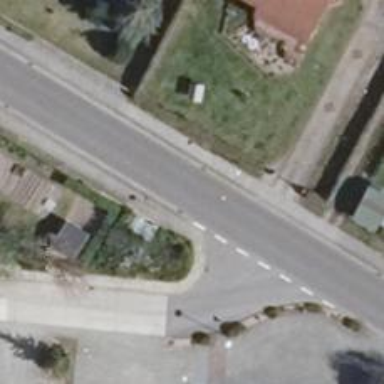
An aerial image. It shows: Public transport stop position.